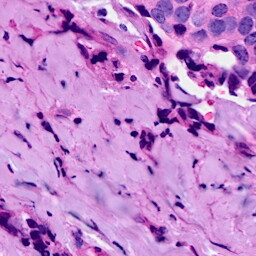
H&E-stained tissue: Breast